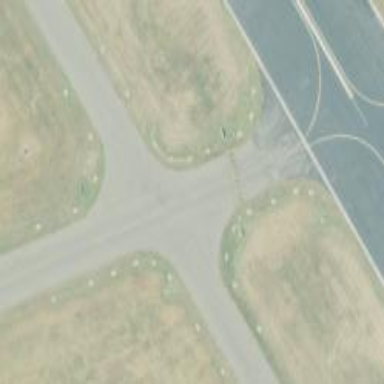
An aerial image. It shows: Image of taxiway at airport.